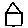
Label: house